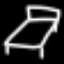
Label: bed